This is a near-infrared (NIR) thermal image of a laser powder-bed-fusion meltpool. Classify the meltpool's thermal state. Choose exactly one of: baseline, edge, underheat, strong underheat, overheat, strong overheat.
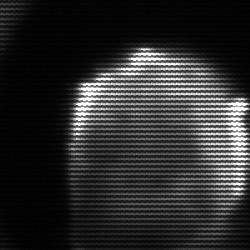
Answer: edge